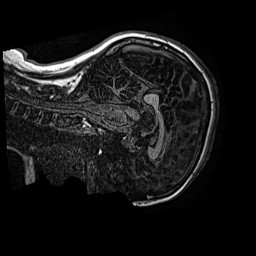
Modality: MP2RAGE
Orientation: sagittal
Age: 12
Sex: female
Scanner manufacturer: siemens
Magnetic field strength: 3 T
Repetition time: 4 s
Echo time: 0.00299 s